Question: So I have a MenuStrip in C# which I am trying to do a darkish theme for, but when I press the button for the dropdown menu well....

Is there a way to make it go from white to another color? I can't seem to figure out a way to do it. This is probably my first time even customizing context menus.
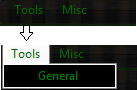
Answer: You could use 'MouseHover' and 'MouseLeave' event. It's easy. Just do the following steps:
1. We have a form with these items: http://s3.picofile.com/file/<PHONE>/Capture.JPG
2. Choose that dark backcolor for ToolStripMenuItem. I choosed black color for fileToolStripMenuItem in my example.
3. Use this for MouseHover event: private void fileToolStripMenuItem_MouseHover(object sender, EventArgs e)
{
fileToolStripMenuItem.BackColor = Color.White;
fileToolStripMenuItem.ForeColor =Color.Black;
}
4. Use this for MouseLeave event: private void fileToolStripMenuItem_MouseLeave(object sender, EventArgs e)
{
fileToolStripMenuItem.BackColor = Color.Black;
fileToolStripMenuItem.ForeColor = Color.White;
}